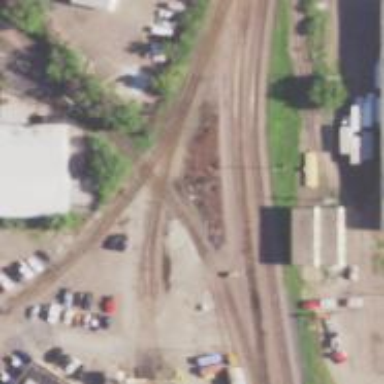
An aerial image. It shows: Railway crossing.